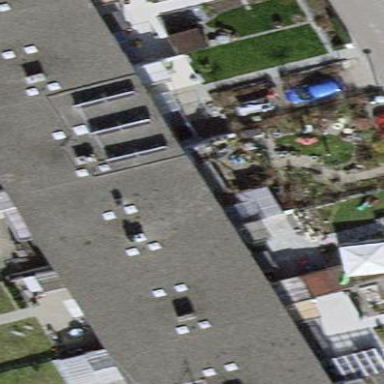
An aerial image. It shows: House with flat roof.